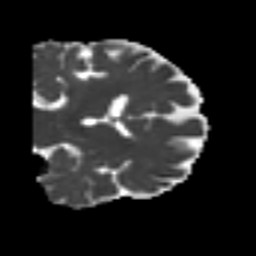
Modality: MD
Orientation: coronal
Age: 62
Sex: male
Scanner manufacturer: siemens
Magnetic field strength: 3 T
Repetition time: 4.999 s
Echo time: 0.07946 s